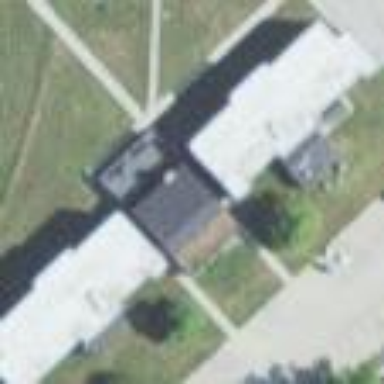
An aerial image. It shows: Dormitory building.